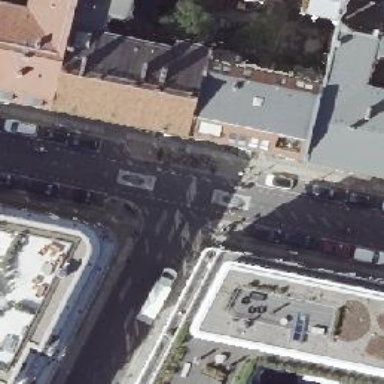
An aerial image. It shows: Unmarked crossing on the road.